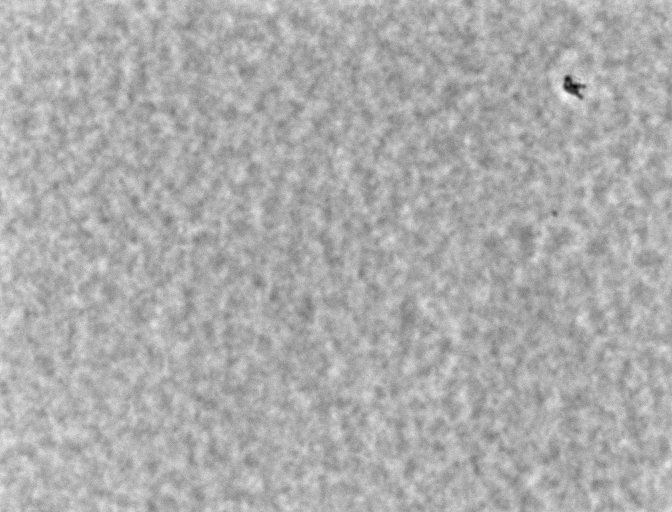
Listeria innocua